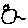
Label: cat